Interaction volume radius: 5 \u00c5
Interaction volume height: 15 \u00c5
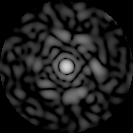
Disorder parameter: 0.757